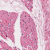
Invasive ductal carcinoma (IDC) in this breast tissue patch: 0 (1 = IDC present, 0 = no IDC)